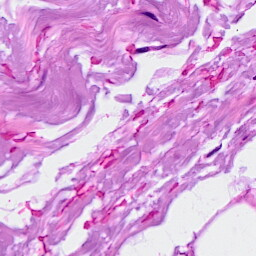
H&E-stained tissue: Breast